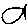
Label: fish